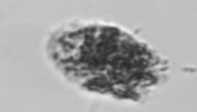
Label: fecal_pellet